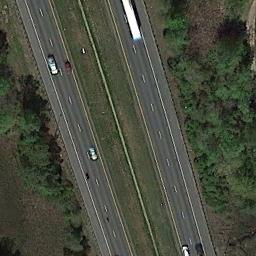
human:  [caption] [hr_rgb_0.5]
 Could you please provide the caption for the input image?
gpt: There is only one car on each highway .

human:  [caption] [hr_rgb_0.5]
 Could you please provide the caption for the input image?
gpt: The freeway is surrounded by a large green forest with many cars on the freeway .

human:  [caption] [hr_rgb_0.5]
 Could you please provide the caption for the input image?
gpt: A straight freeway has many trees on either side of the freeway .

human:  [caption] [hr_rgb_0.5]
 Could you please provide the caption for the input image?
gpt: The freeway is next to some trees with some cars .

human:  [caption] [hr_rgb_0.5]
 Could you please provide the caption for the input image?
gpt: There are lawns and trees beside the freeway .